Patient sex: M
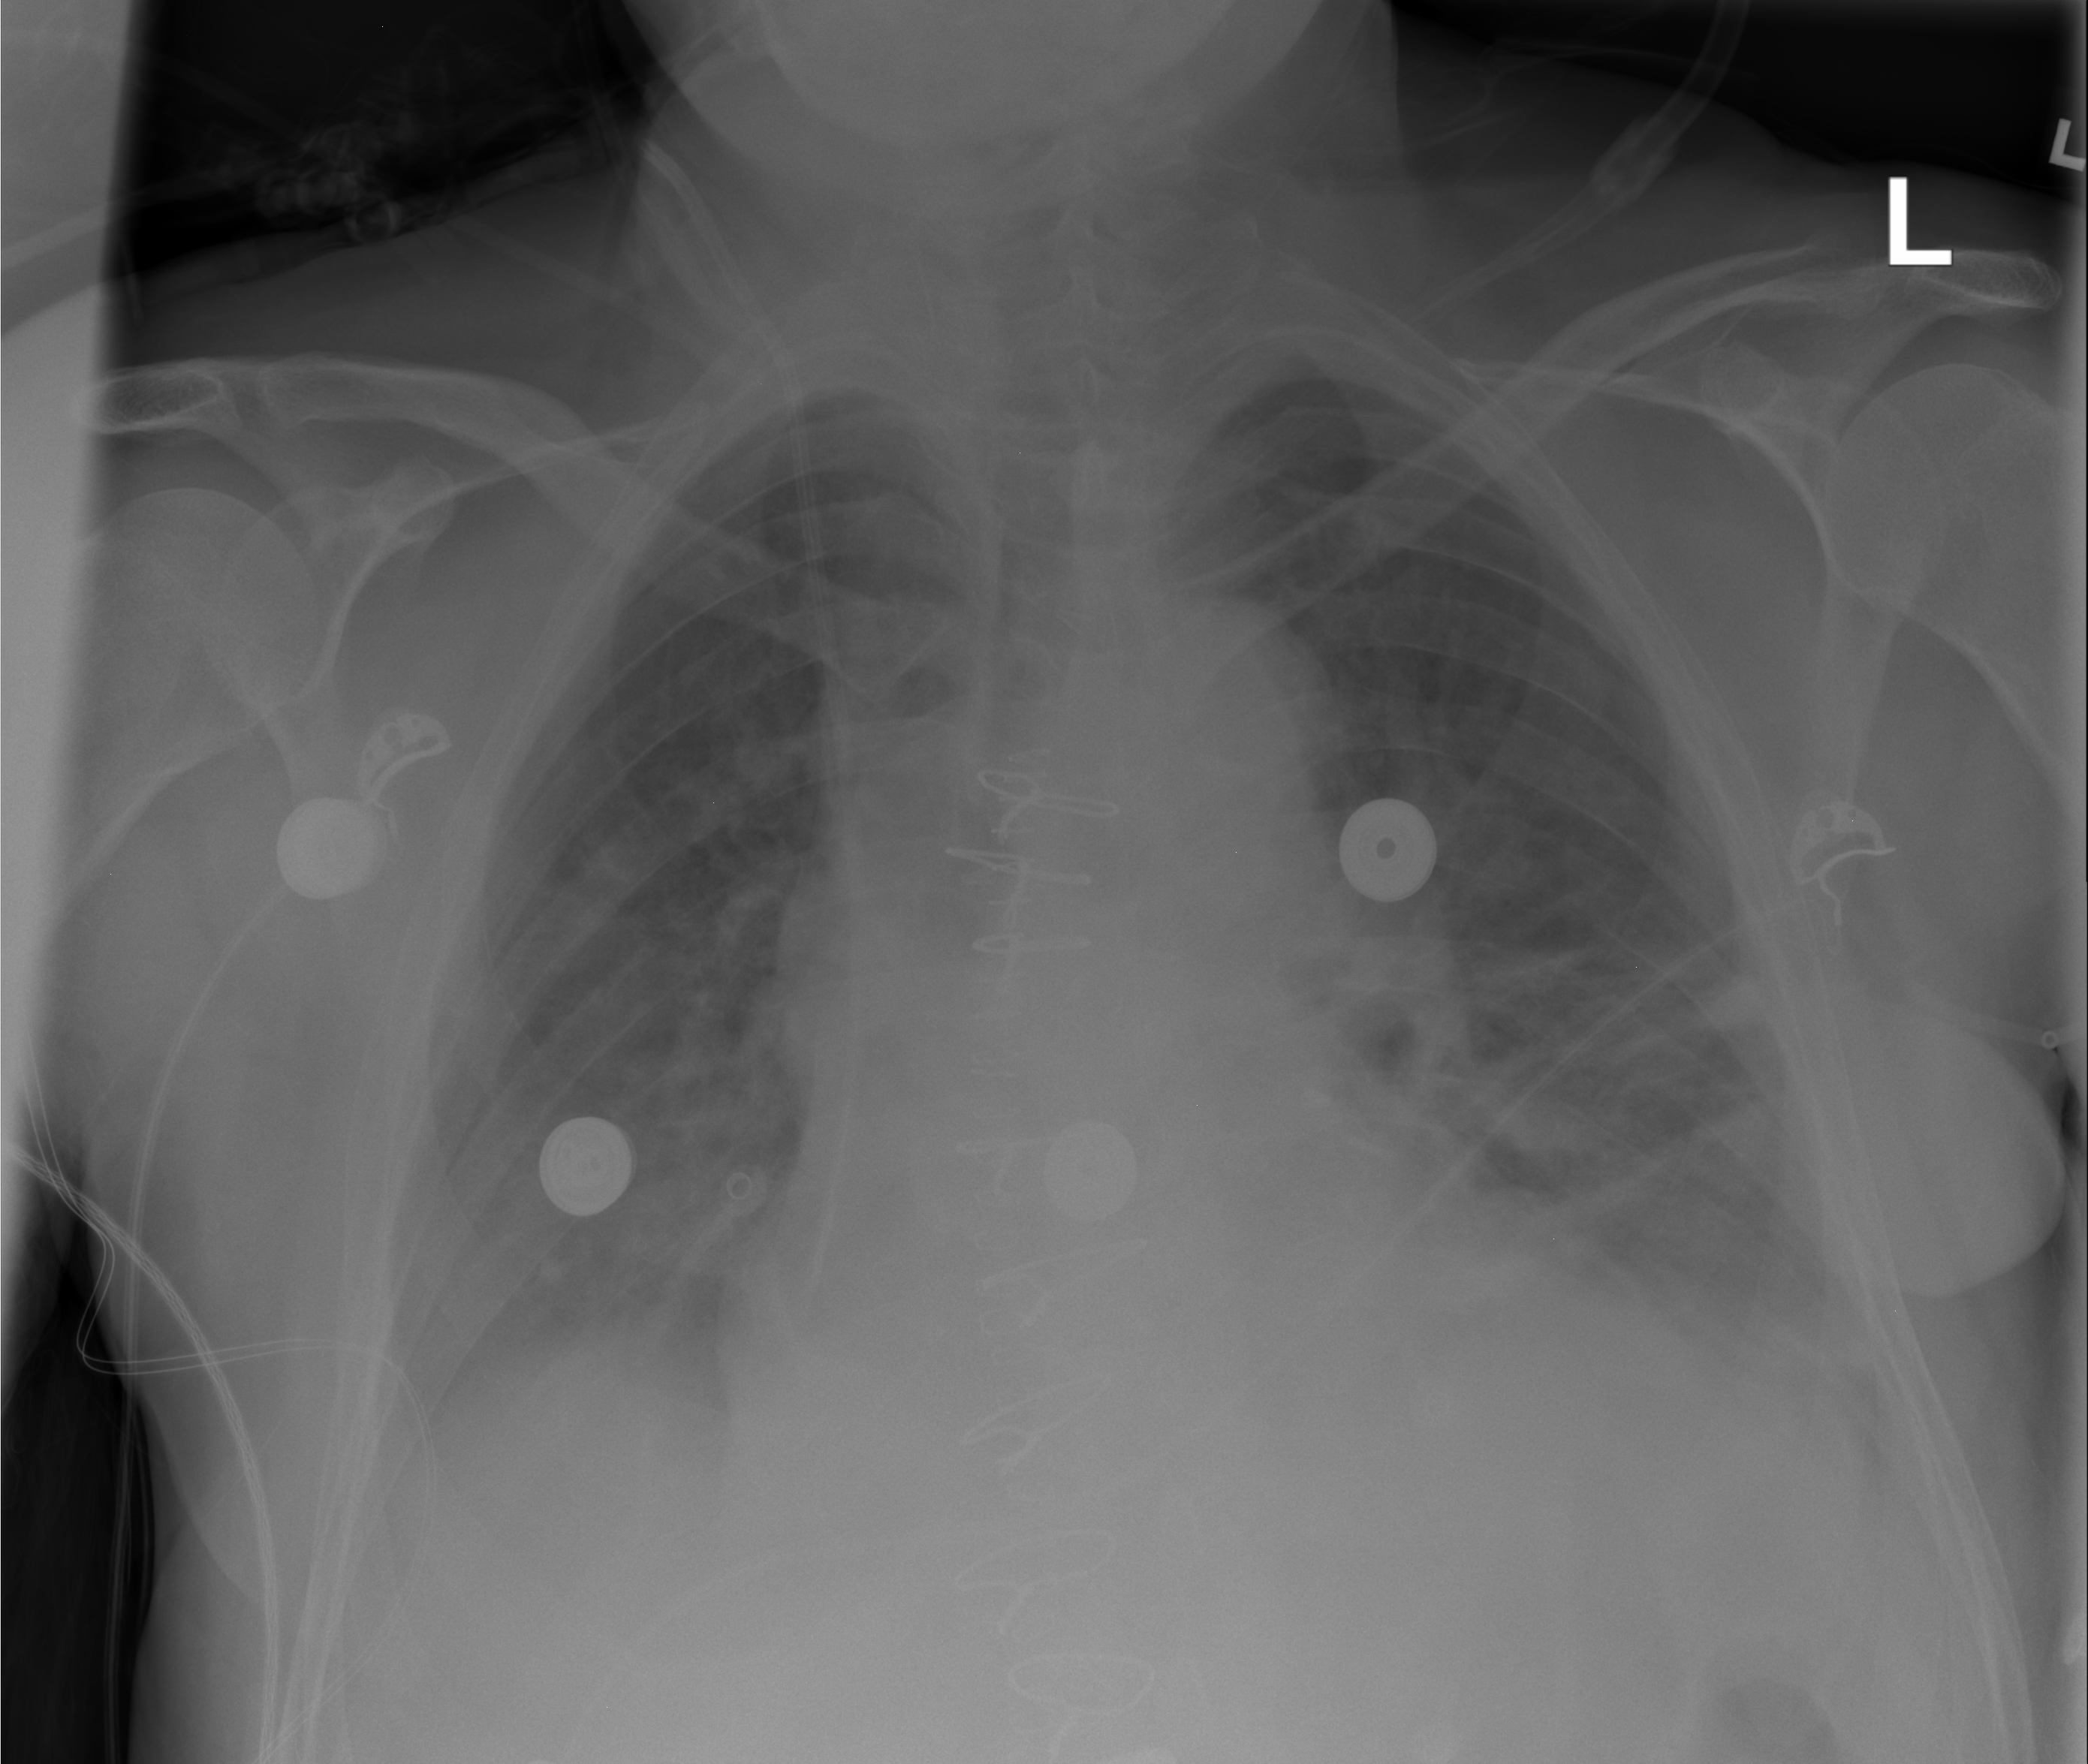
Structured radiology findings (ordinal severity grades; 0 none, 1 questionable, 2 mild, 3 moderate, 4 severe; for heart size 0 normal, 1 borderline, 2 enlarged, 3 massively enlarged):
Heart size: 2
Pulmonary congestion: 2
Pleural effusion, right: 2
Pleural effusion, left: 2
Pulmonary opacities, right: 2
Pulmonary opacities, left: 1
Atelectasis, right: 1
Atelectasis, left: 1